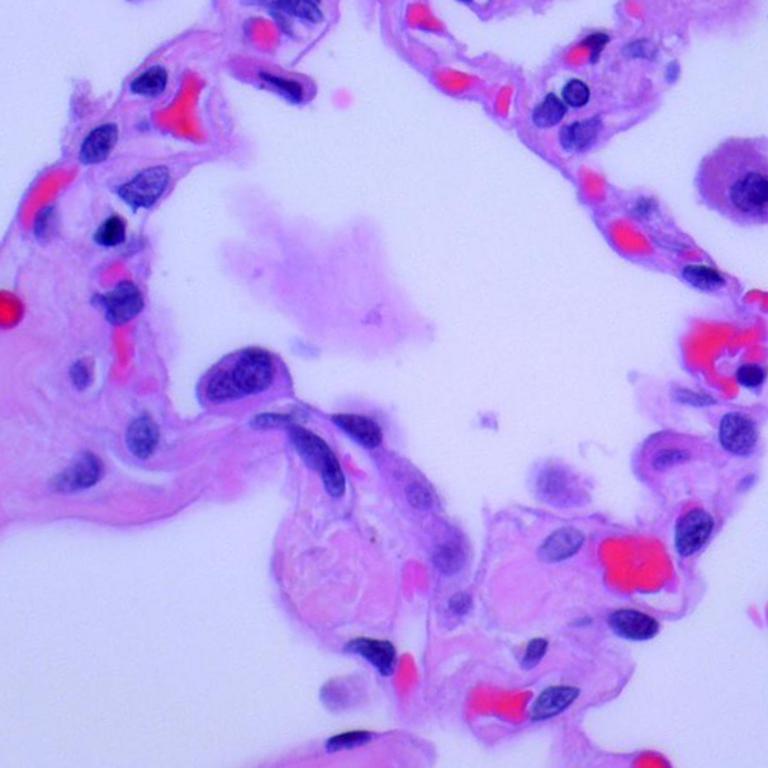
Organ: lung
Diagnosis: benign